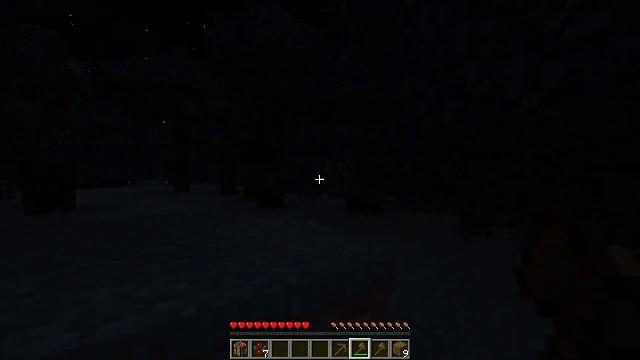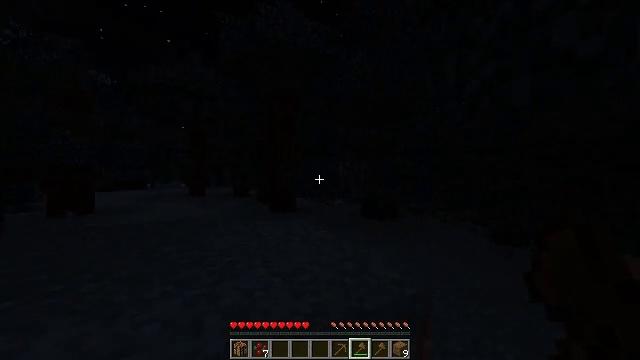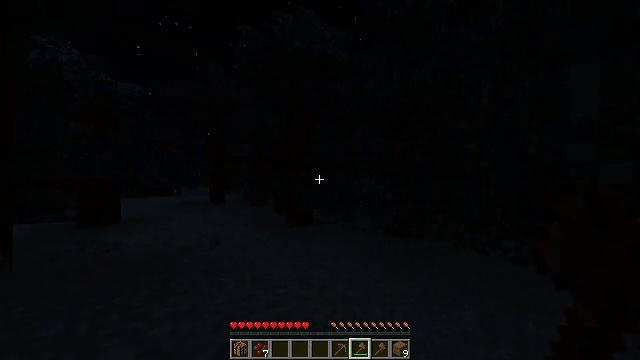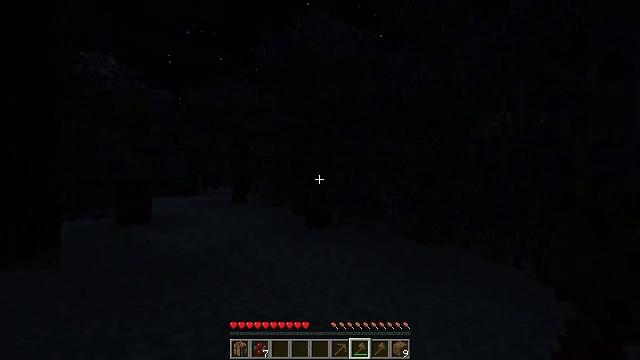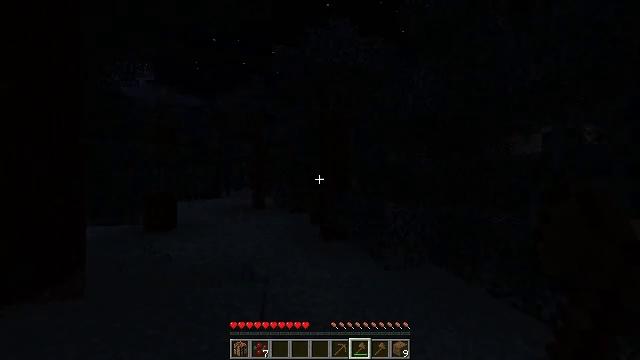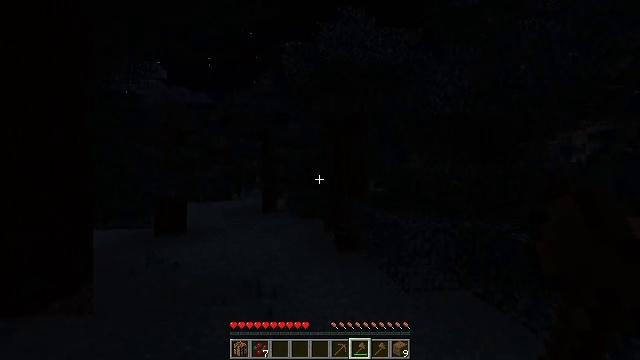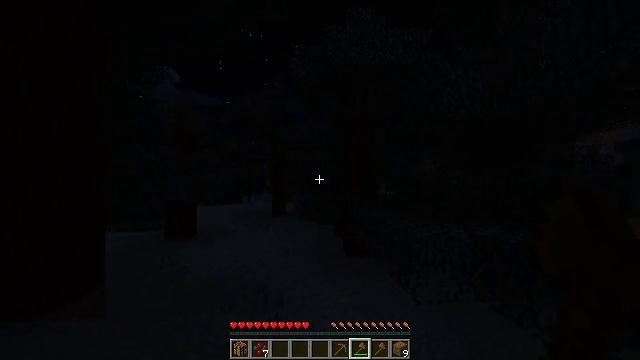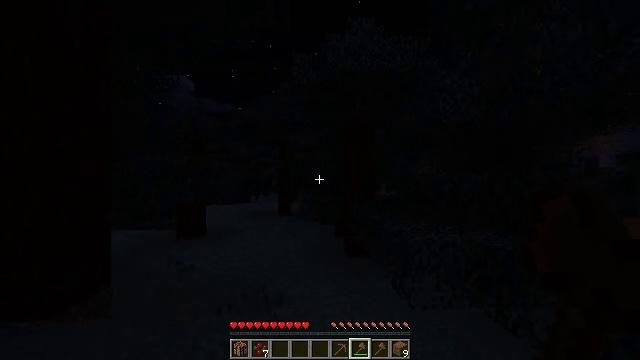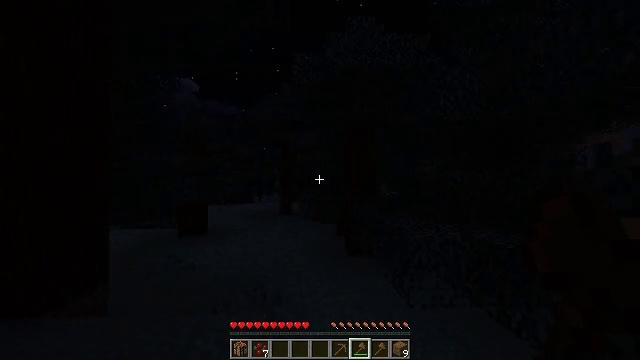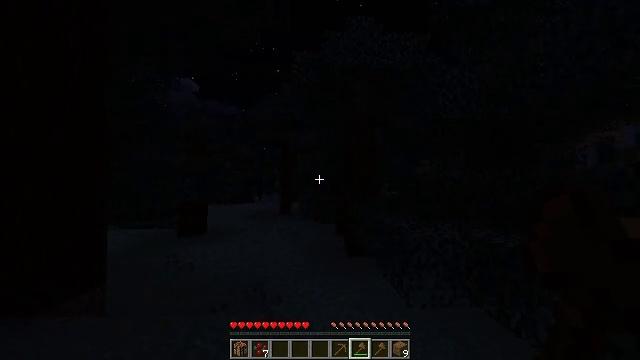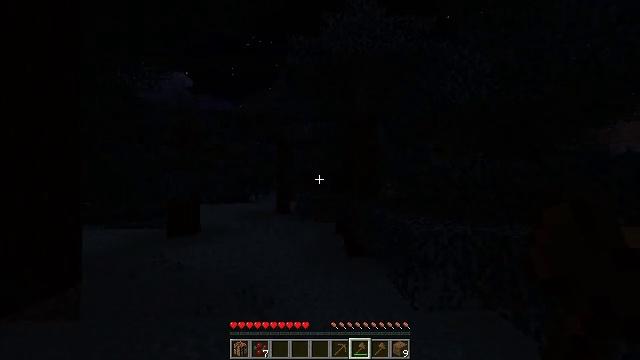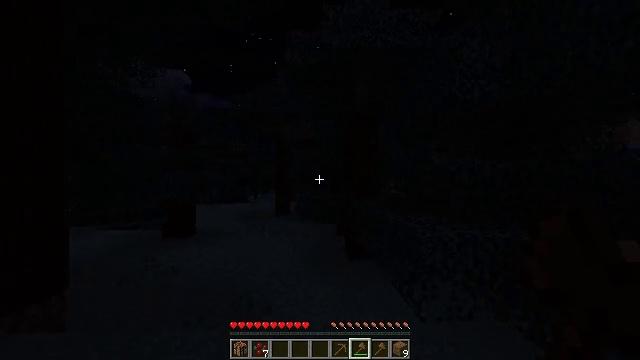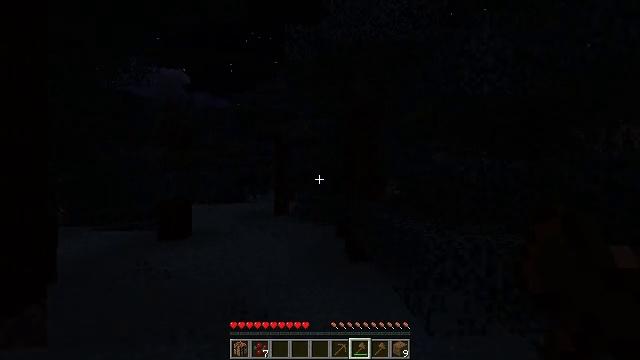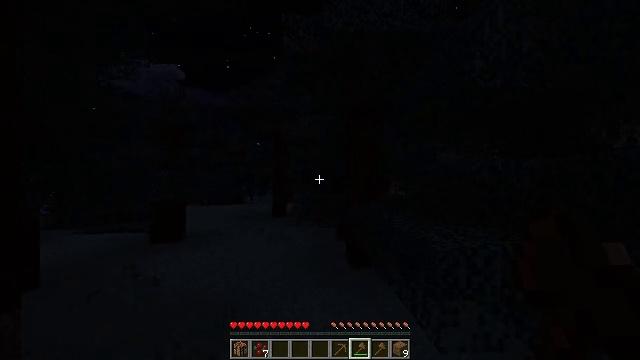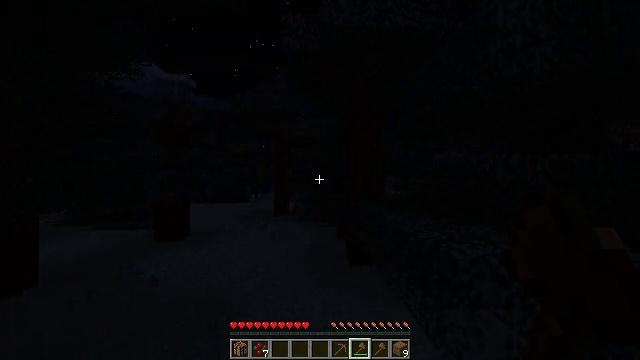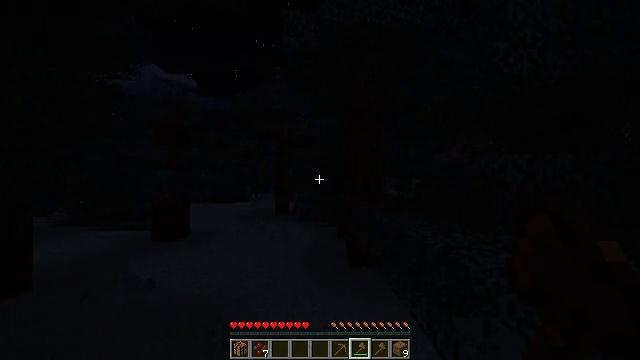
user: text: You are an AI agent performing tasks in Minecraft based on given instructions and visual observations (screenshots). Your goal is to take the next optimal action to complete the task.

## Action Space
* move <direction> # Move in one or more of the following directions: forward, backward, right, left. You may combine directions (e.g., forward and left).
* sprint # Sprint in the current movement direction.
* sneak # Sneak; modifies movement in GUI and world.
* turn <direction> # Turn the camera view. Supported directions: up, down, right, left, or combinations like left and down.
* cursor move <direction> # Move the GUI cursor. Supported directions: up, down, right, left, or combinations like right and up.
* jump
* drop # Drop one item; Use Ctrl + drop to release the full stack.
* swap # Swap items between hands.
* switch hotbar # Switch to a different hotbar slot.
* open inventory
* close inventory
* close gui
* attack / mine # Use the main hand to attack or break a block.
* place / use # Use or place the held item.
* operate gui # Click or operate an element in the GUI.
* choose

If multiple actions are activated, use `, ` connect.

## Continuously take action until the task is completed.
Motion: motion action
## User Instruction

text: Gather sweet berries from the bush.
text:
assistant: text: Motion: move forward, sprint, turn left
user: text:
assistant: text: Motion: move forward, sprint, turn left, jump
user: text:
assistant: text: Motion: move forward, sprint, turn left, jump
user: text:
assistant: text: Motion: move forward, sprint, turn left, jump
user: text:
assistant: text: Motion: move forward, sprint, turn left, jump
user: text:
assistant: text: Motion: move forward, sprint, turn left
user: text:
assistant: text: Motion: move forward, sprint, turn left
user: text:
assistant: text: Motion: move forward, sprint
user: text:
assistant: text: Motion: move forward, sprint
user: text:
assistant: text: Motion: move forward, sprint
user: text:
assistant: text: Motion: move forward, sprint
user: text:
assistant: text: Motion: move forward, sprint
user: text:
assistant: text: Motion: move forward, sprint
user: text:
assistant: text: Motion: move forward, sprint
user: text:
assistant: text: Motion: move forward, sprint
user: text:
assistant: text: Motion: move forward, sprint
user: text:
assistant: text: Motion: move forward, sprint
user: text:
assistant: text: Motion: move forward, sprint
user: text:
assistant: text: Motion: move forward, sprint
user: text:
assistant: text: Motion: move forward, sprint
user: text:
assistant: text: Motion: move forward
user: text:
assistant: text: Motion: move forward
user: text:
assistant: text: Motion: move forward
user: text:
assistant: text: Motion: move forward
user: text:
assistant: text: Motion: move forward
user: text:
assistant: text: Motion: move forward
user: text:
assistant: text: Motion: move forward
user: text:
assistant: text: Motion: move forward
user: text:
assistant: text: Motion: move forward
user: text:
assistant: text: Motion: move forward